Question: I am new at Android, I am getting in Android action bar menu text is capital form but I want the text 'Change#0333' like I described in the following example image. Please how can I achieve this? Thanks.

This is my Code:
'''
@Override
public boolean onCreateOptionsMenu(Menu menu) {
// Inflate the menu; this adds items to the action bar if it is present.
getMenuInflater().inflate(R.menu.main, menu);
menu.getItem(0).setTitle("change#0" + defaultmsisdn.substring(2));
return true;
}
'''
And this is my main.xml file in res/menu folder:
'''
<menu xmlns:android="http://schemas.android.com/apk/res/android"
xmlns:app="http://schemas.android.com/apk/res-auto"
xmlns:tools="http://schemas.android.com/tools"
tools:context="com.ufoneselfcare.MainActivity" >
<item
android:id="@+id/change_number_menu"
android:orderInCategory="100"
android:title="@string/action_settings"
app:showAsAction="always|withText"/>
</menu>
'''
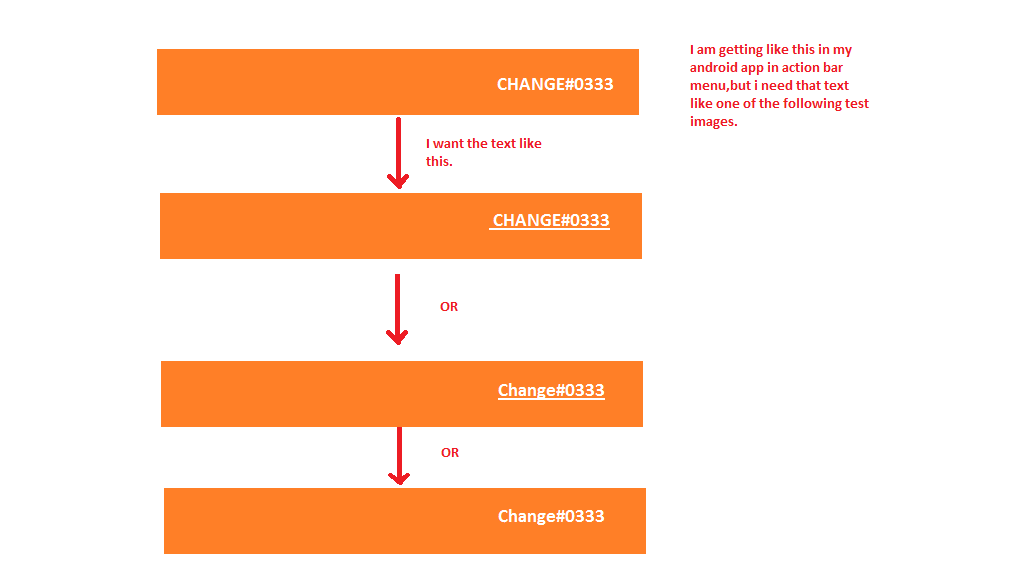
Answer: Try this and hope it's worked:
'''
@Override
public boolean onCreateOptionsMenu(Menu menu) {
// Inflate the menu; this adds items to the action bar if it is present.
getMenuInflater().inflate(R.menu.main, menu);
menu.getItem(0).setTitle(Html.fromHtml( "<u>change#0" + defaultmsisdn.substring(2)+"</u>"));
return true;
}
'''